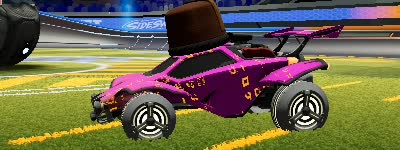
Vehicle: octane